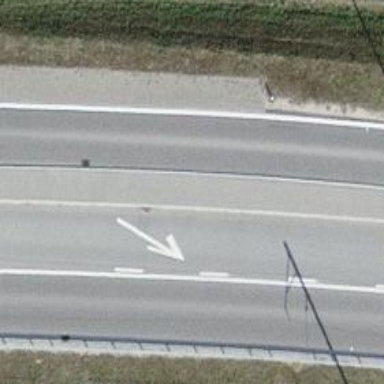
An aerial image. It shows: Primary highway.